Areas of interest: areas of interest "Logistics and Express Delivery"
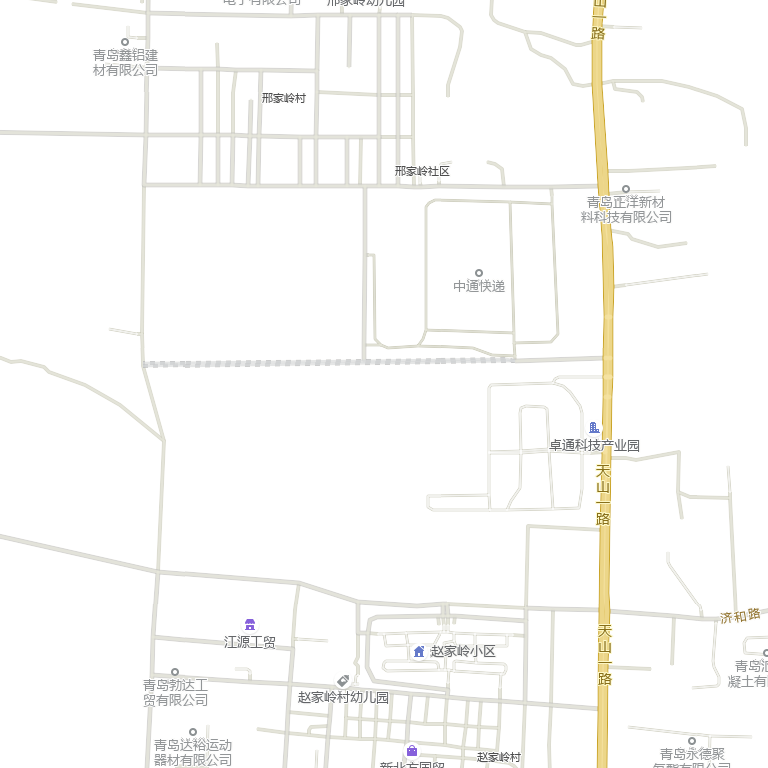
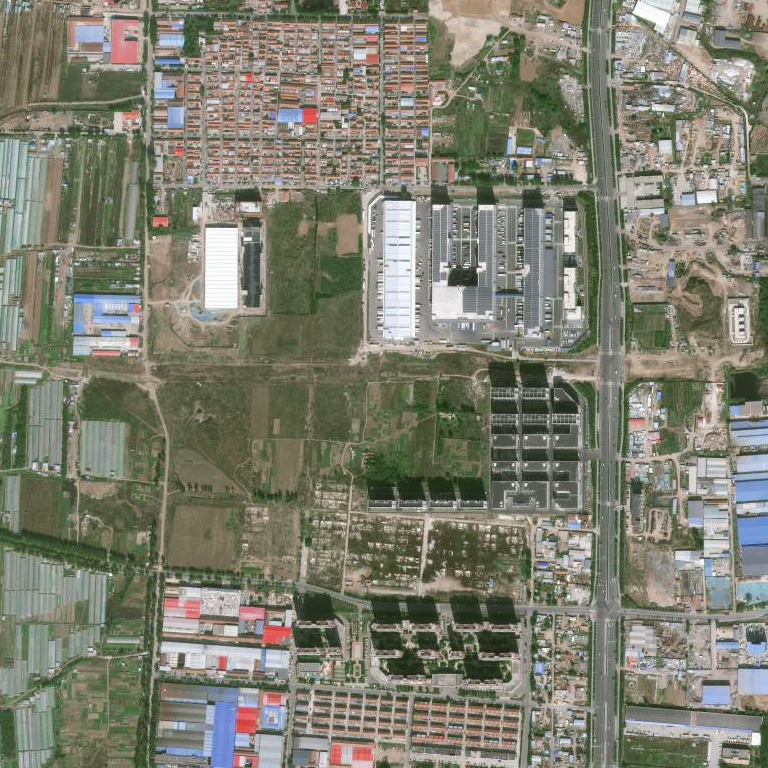